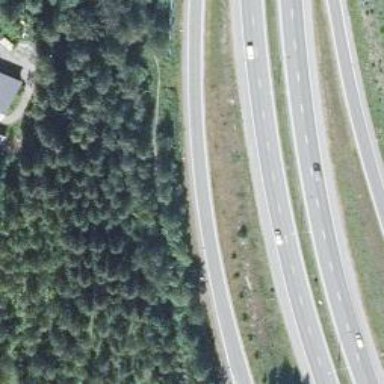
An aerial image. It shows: Tertiary motorway link.